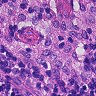
Metastatic tissue present: no